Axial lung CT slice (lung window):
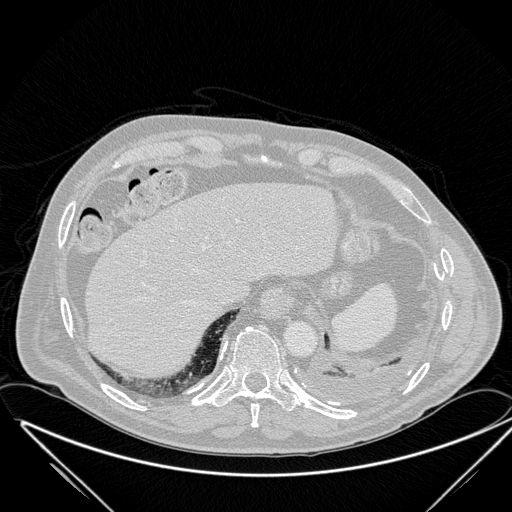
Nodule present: no